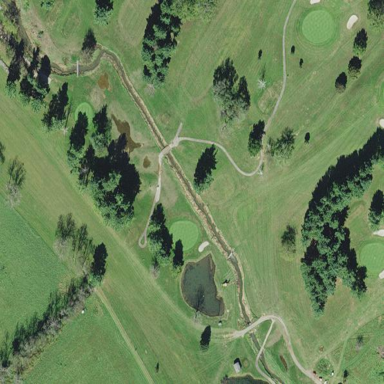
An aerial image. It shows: Golf fairway surrounded by grass.